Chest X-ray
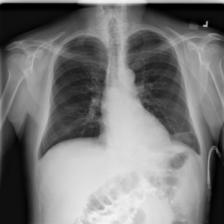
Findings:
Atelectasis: negative
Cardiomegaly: negative
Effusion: negative
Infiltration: negative
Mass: negative
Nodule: negative
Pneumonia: negative
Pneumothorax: negative
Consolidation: positive
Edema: negative
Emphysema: negative
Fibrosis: negative
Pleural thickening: negative
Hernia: negative